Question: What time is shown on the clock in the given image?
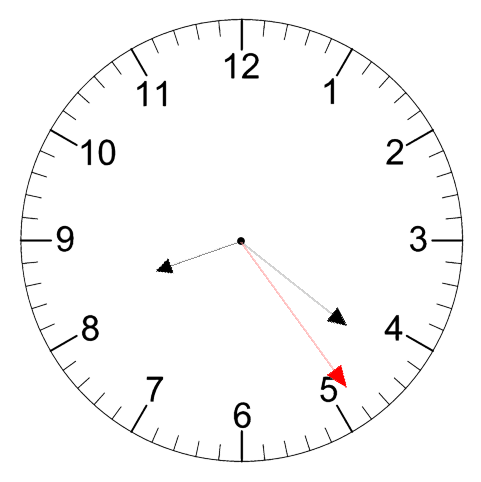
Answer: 08:21:24